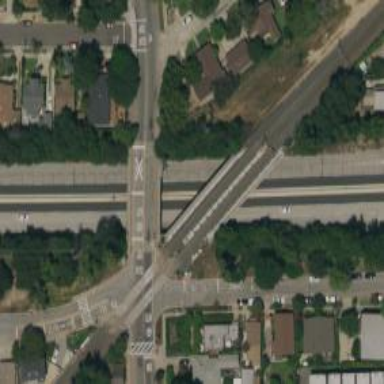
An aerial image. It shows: Bridge for light rail electrified with contact line.